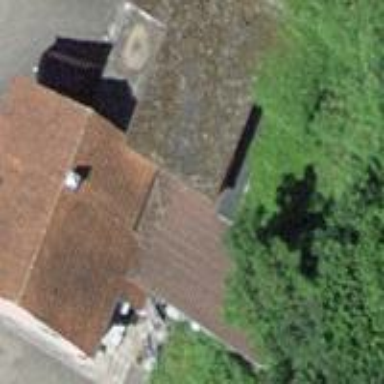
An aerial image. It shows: Building with tiled roof.